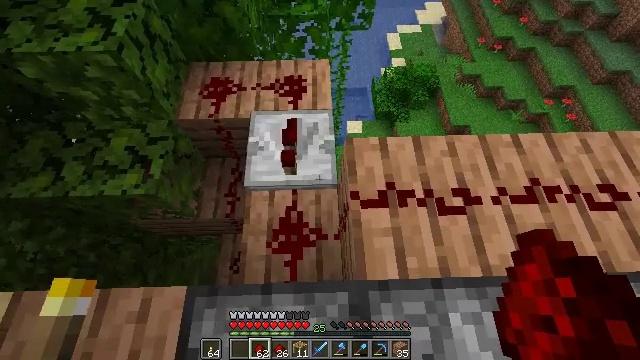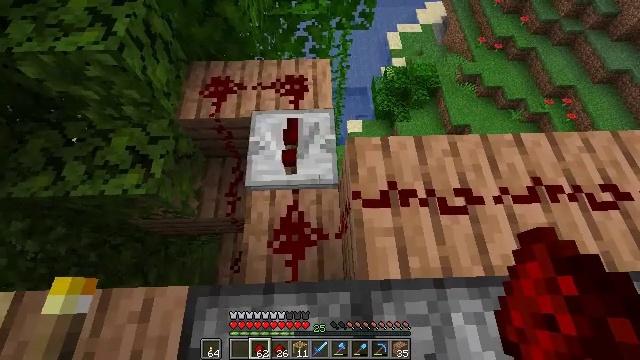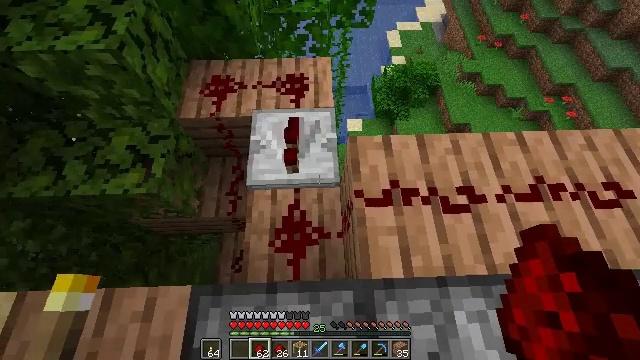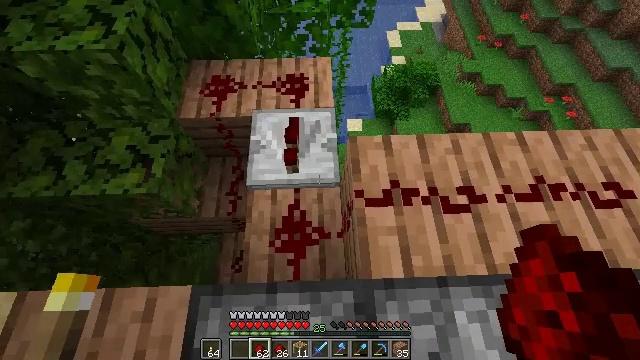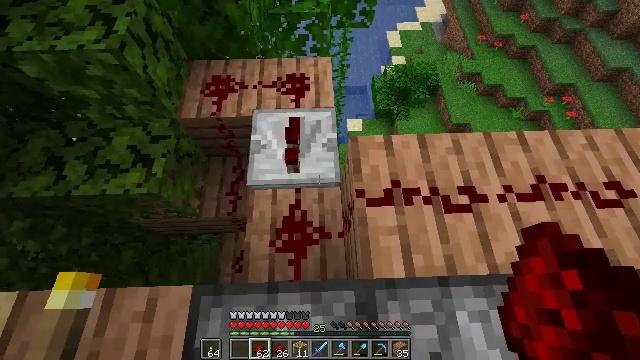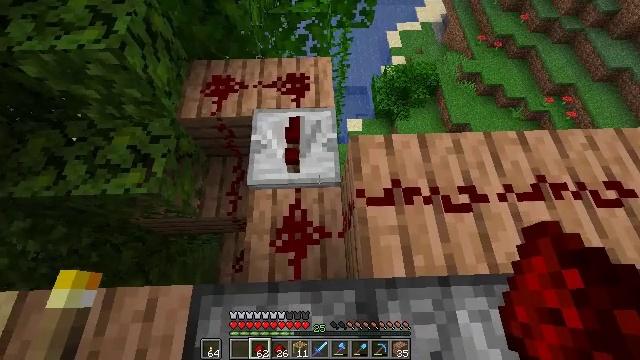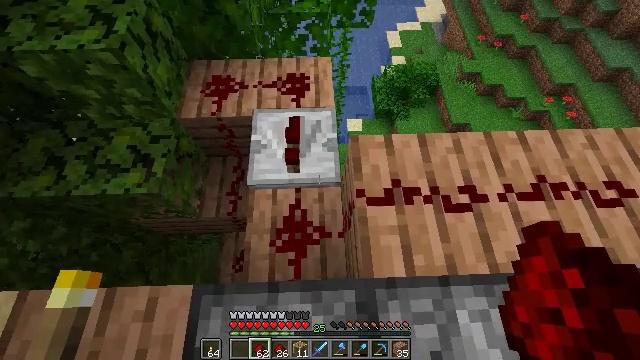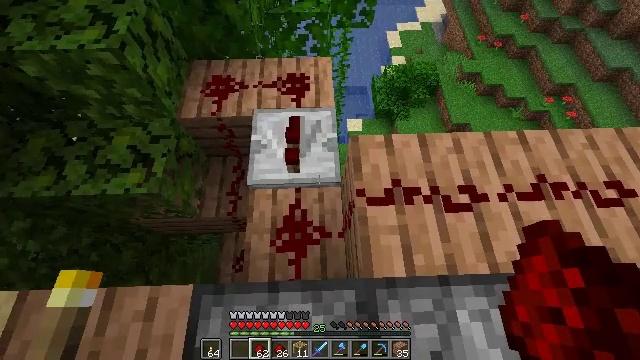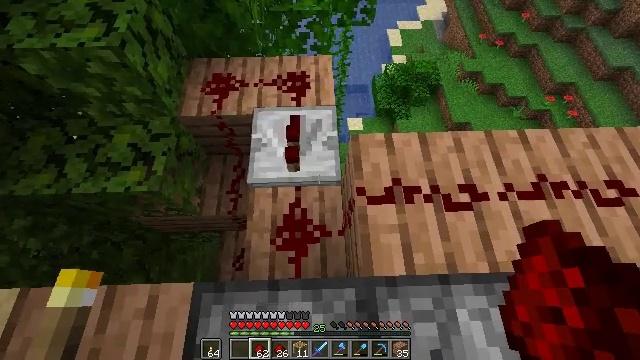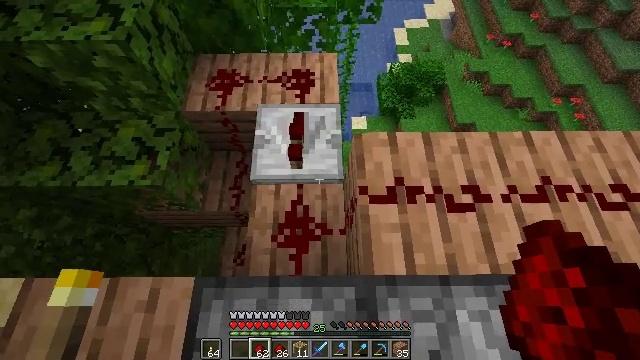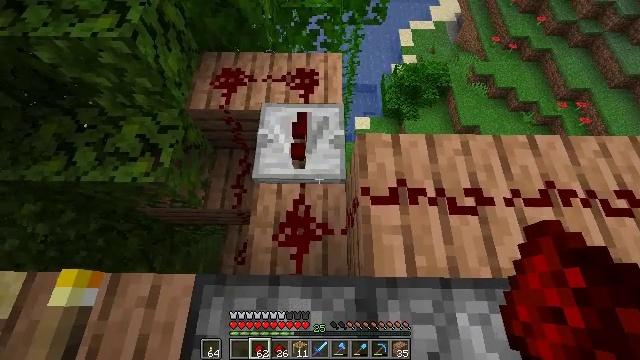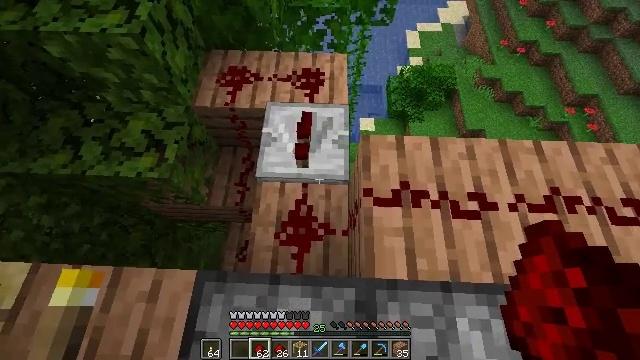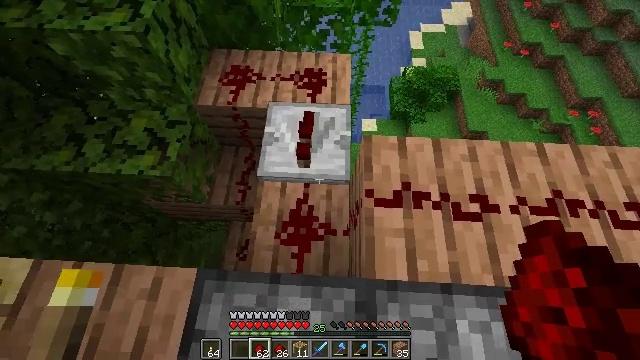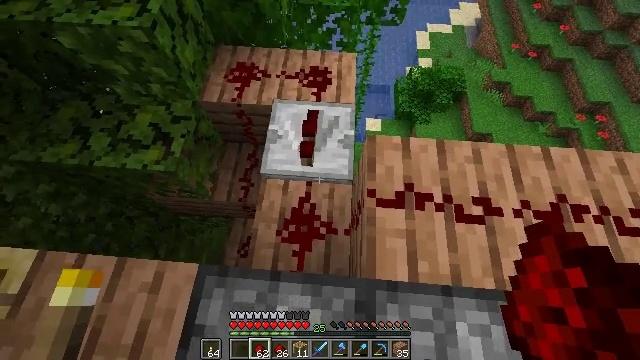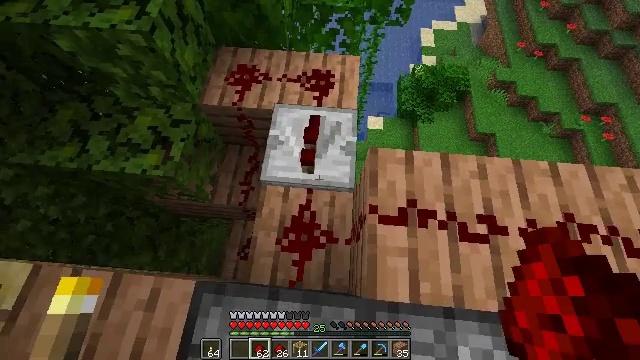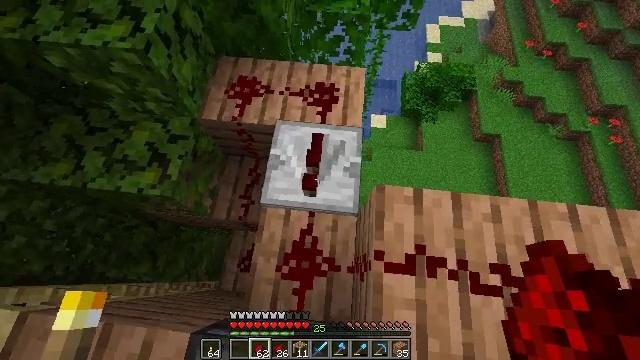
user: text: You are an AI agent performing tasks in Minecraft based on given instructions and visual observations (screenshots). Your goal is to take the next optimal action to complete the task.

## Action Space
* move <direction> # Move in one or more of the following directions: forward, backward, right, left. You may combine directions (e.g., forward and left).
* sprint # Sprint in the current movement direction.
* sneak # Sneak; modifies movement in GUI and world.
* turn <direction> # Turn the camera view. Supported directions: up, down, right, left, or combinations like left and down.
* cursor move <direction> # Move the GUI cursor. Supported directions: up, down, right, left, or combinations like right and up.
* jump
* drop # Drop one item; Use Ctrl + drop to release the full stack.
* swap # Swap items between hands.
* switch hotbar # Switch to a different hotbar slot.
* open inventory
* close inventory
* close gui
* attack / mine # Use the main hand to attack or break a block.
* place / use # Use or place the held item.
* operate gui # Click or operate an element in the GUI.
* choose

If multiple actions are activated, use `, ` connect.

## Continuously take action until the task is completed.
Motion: motion action
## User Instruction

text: Mine the repeater.
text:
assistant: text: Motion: no_op
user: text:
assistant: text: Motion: no_op
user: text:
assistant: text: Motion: no_op
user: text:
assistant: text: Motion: no_op
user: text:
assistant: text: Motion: no_op
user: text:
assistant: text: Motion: no_op
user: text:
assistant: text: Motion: no_op
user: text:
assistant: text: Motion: no_op
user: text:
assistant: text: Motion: turn left
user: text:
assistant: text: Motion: turn left
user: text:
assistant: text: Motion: turn left
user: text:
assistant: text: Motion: no_op
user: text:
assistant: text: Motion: move forward, turn left
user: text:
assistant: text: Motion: move forward
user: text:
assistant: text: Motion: move forward, turn down
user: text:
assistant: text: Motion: move forward, turn down
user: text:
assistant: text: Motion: move forward
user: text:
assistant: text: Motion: move forward
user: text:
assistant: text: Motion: move forward, turn left
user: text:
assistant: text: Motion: turn left
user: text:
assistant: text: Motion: turn left
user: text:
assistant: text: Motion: turn left
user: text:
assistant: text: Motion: turn left
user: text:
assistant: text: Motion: turn left and up
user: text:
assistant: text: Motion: move forward, turn left and up
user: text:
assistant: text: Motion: move forward, turn left
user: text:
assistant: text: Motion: move forward, turn left and down
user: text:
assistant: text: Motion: move forward, turn left and down
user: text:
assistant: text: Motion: move forward, turn left and down
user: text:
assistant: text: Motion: turn left and down